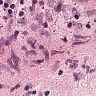
Metastatic tissue present: no